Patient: sex F, age 35
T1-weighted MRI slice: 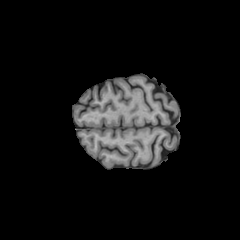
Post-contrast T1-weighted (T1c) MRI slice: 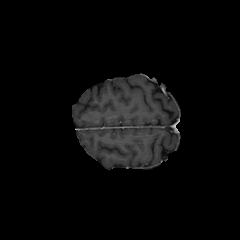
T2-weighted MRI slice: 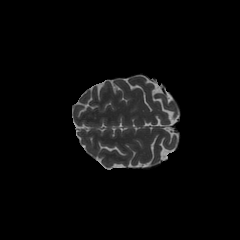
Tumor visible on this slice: no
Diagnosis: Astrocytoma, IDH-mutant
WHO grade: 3